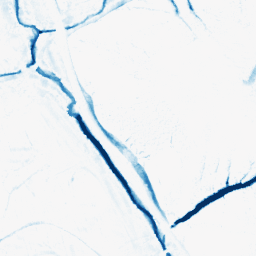
Category: morphological
Decomposition family: morphological_ellipse
Decomposition parameters: operation: closing
width: 10
height: 10
Upsampling method: sinc_blackman
Upsampling parameters: scale: 2
kernel_size: 8
Upsampling scale: 2